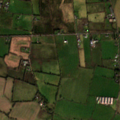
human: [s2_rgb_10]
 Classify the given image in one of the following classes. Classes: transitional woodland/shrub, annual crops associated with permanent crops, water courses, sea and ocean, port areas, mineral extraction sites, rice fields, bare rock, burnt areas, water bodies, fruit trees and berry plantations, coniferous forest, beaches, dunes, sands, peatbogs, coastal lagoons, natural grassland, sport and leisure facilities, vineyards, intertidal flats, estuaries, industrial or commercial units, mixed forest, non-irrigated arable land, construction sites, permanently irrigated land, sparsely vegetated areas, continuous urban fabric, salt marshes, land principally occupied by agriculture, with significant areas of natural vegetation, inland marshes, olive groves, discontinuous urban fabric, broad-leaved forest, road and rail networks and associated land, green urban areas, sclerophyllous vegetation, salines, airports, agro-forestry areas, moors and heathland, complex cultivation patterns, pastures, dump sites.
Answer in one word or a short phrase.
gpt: pastures